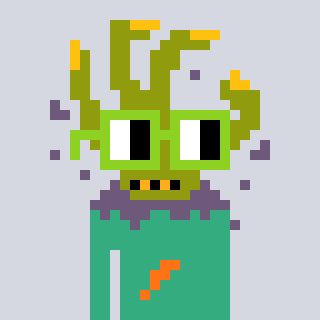
a pixel art character with square light green glasses, a zombie-hand-shaped head and a teal-colored body on a cool background